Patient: sex M, age 48
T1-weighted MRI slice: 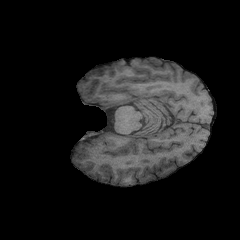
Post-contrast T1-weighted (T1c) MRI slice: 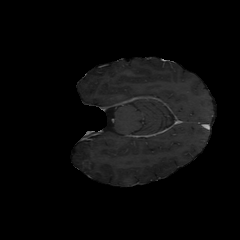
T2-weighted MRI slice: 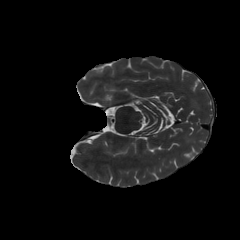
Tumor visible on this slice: no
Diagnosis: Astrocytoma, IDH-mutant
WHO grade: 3